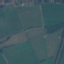
Land use / land cover class: Pasture